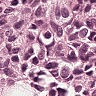
Metastatic tissue present: yes